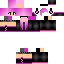
A female human skin with dark skin, wearing brown long hair dressed in a purple hoodie and black pants, featuring a closed mouth.